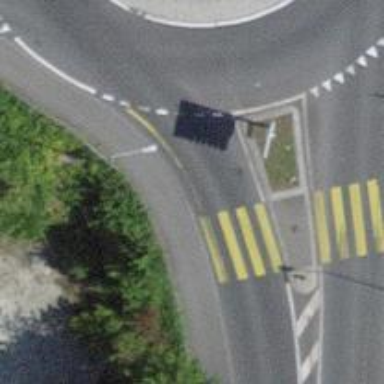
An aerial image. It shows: Kerb barrier.